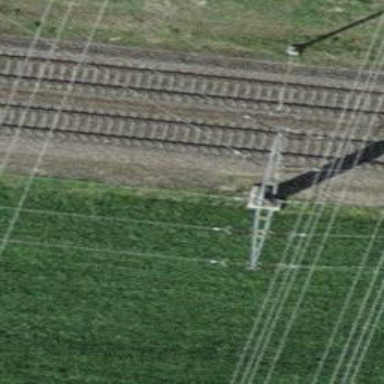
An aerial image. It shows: Power line in the image.